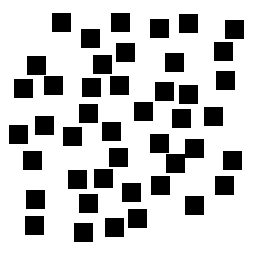
Squares: 44
Triangles: 0
Stars: 0
Total shapes: 44